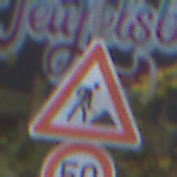
Verkehrszeichen: Arbeitsstelle
Zusatzzeichen unten: Geschwindigkeit50
Umgebung: Outdoor, Urban
Tageszeit: MorningAfternoon
Wetter: PartlyCloudy
Licht: Natural
Jahreszeit: NotSpecified
Kontrast: LowContrast